Question: I am trying to write an Excel VBA Script to extract data from 12 years worth of Trivia Sheets I have written in Word.
The result will be a big Excel file of Trivia Questions and Answers
I haven't Coded anything for SO LONG, but I'm getting there...
I want to Copy the text that Exists BEFORE a Table...
The titles are circled in yellow:

I can find the table well enough, but cannot come up with code to extract the Titles that are BEFORE... but not actually a PART of the Table...
Stu
Can anyone help?
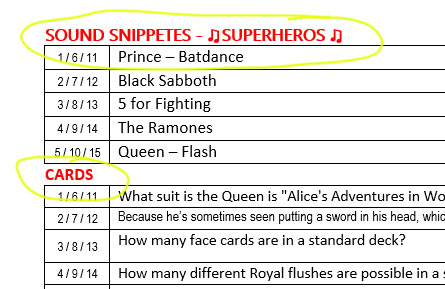
Answer: Assuming that there is no empty paragraph(s) between the table and the text, you can access that paragraph text by using the <URL> method of the table's first paragraph like so:
'''
'Assuming you have set the word document to the variable wordDoc
wordDoc.Tables(1).Range.Paragraphs(1).Previous.Range.Text
'''